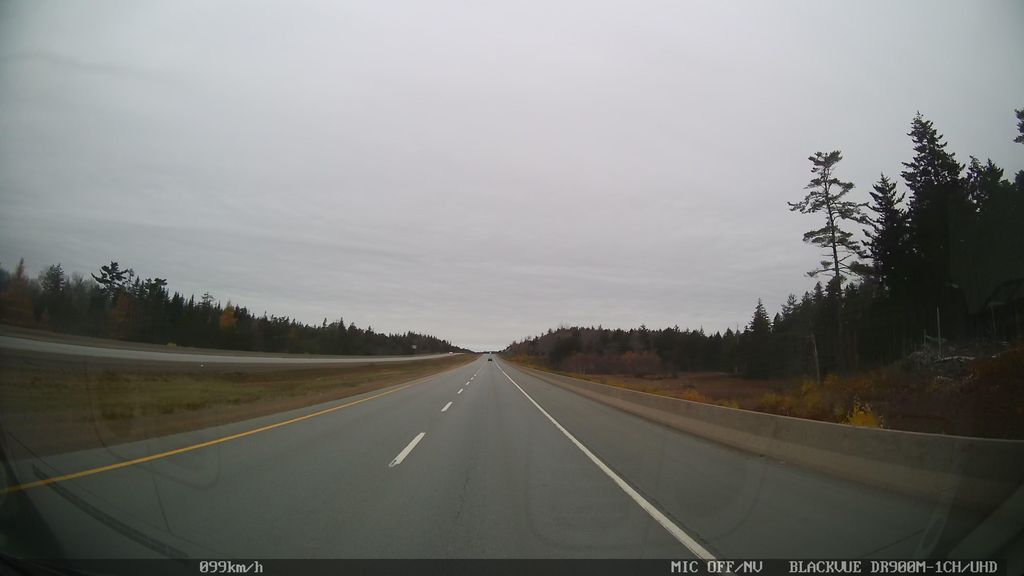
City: halifax